Field crop: tomato
Growth stage: 1
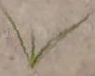
Species: cyperus